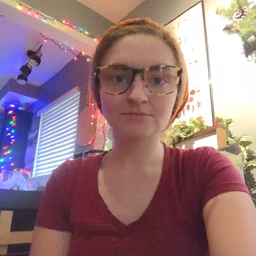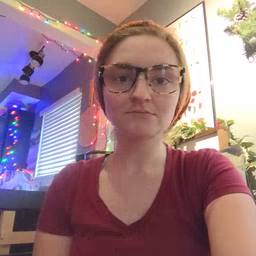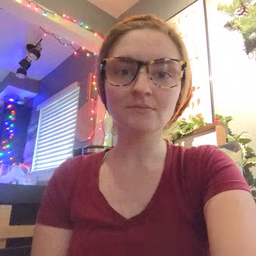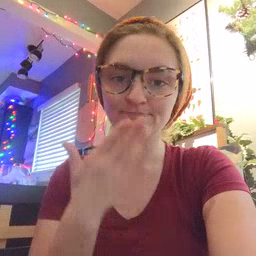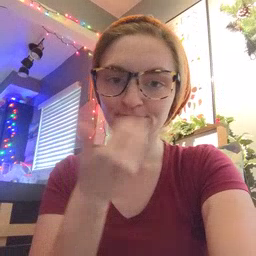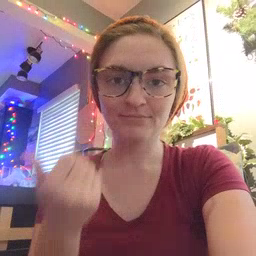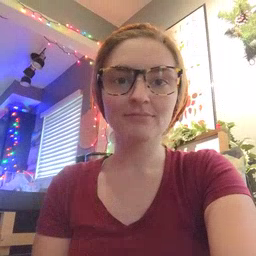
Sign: napkin